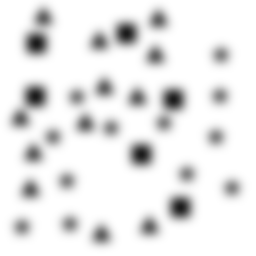
Squares: 6
Triangles: 12
Stars: 12
Total shapes: 30